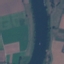
Land use / land cover class: River